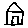
Label: house